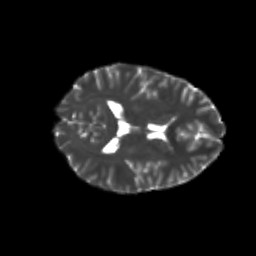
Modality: T2w
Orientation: axial
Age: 21
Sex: female
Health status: healthy
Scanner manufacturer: philips
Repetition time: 7.7 s
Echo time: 0.09123 s